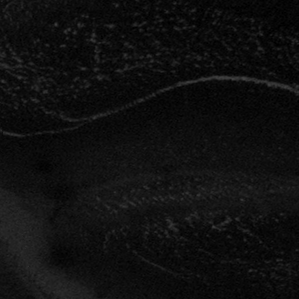
Label: frost